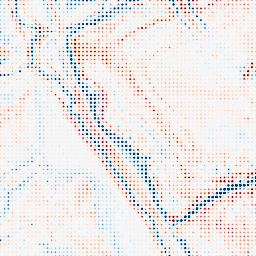
Category: edge_preserving
Decomposition family: bilateral
Decomposition parameters: d: 21
sigma_color: 75
sigma_space: 100
Upsampling method: sinc_blackman
Upsampling parameters: scale: 8
kernel_size: 4
Upsampling scale: 8